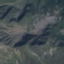
Land use / land cover: HerbaceousVegetation